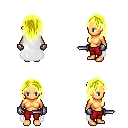
a pixel art fantasy rpg character, female body template, human, tanned skin, white cape, red pants, gold long hairstyle, metal gloves, dagger, four views (front, back, left, right), 2x2 character sprite sheet, small pixel art, hard edges, no anti-aliasing